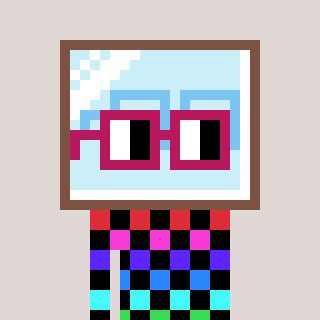
a pixel art character with square dark red glasses, a mirror-shaped head and a foggrey-colored body on a warm background